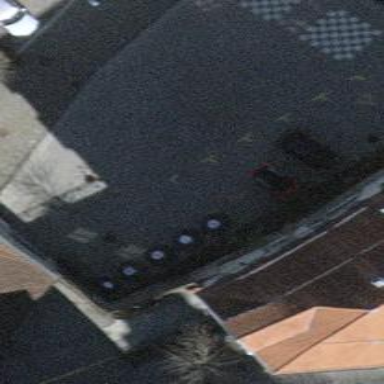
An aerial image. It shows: Recycling container for recycling.